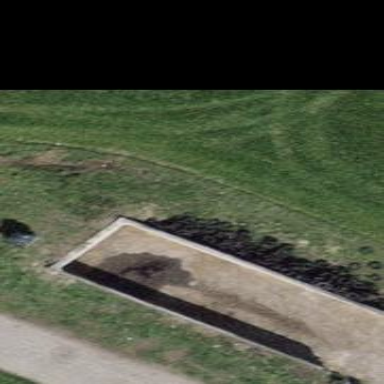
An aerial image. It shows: Bunker silo.